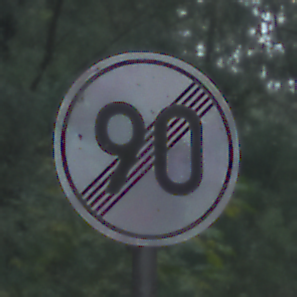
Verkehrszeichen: EndeGeschwindigkeit90
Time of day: SunriseSunset
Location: Outdoor (Nature)
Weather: NotSpecified
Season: Autumn
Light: Natural